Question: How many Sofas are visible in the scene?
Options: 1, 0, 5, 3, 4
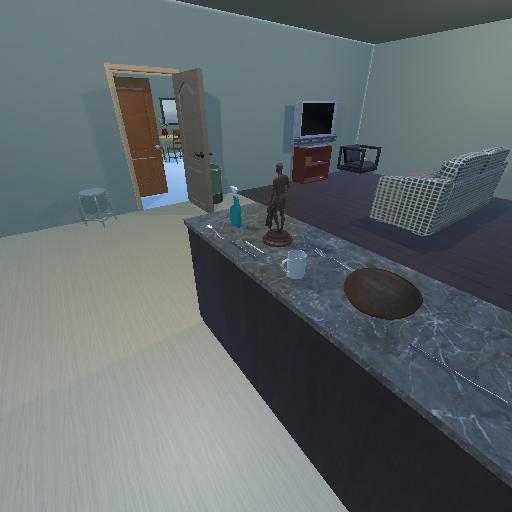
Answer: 1